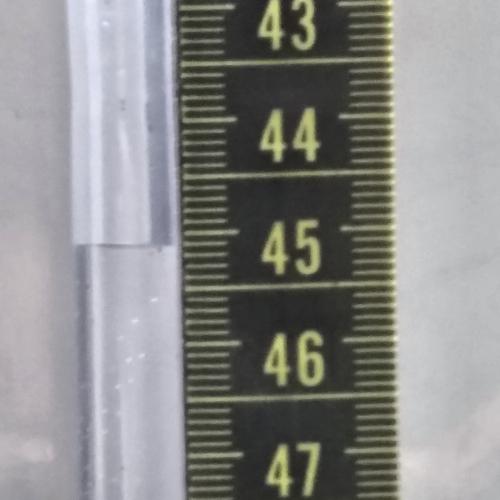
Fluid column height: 45.1 cm